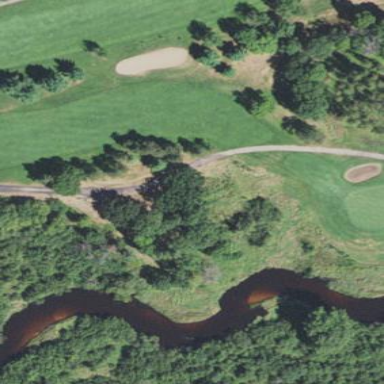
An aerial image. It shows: Grassy area designated as golf fairway.